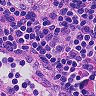
Metastatic tissue present: no